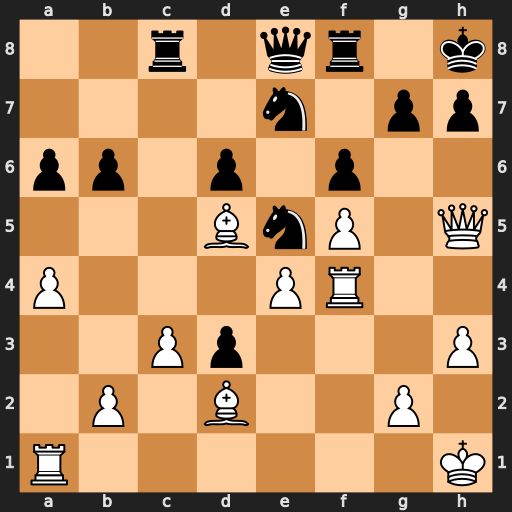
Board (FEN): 2r1qr1k/4n1pp/pp1p1p2/3BnP1Q/P3PR2/2Pp3P/1P1B2P1/R6K
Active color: w
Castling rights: -
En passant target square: -
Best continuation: Qxh7+ Kxh7 Rh4+ Qh5 Rxh5#